Question: I have integrated the FMDB Sqlite Wrapper into my iOS application and I have written a couple of DB functions, that have all worked perfectly until now.
I used the same approach for a simple method that is supposed to return a single element in a Resultset item, but I get the above error. There is nothing different in the logic from the other methods so I have no idea why the error occurs and why it happens on both lines with stringForColumn and not in the line with intForColumn (as the debugger tells me).
Any help or tips would be greatly appreciated!
'''
func fetchExercise(exerciseId: Int) -> Exercise {
sharedInstance.database!.open()
let resultSet: FMResultSet! = sharedInstance.database!.executeQuery("Select * from Exercises where ExerciseId = ?", withArgumentsInArray: [String(exerciseId)])
let fetchedExercise: Exercise = Exercise()
if (resultSet != nil) {
fetchedExercise.exerciseId = Int(resultSet.intForColumn("ExerciseId"))
fetchedExercise.exerciseCategory = resultSet.stringForColumn("ExerciseCategory")
fetchedExercise.exerciseTitle = resultSet.stringForColumn("ExerciseTitle")
}
sharedInstance.database!.close()
return fetchedExercise
}
'''
The 'resultSet' is as follows:

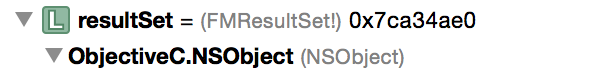
Answer: You have to call 'resultsSet.next()' to retrieve the results. For example:
'''
func fetchExercise(exerciseId: Int) -> Exercise {
sharedInstance.database!.open()
defer { sharedInstance.database!.close() }
let resultSet = try! sharedInstance.database!.executeQuery("Select * from Exercises where ExerciseId = ?", values: [exerciseId])
let fetchedExercise = Exercise()
if resultSet.next() {
fetchedExercise.exerciseId = resultSet.longForColumn("ExerciseId")
fetchedExercise.exerciseCategory = resultSet.stringForColumn("ExerciseCategory")
fetchedExercise.exerciseTitle = resultSet.stringForColumn("ExerciseTitle")
}
return fetchedExercise
}
'''
BTW, I'm not sure why you're converting 'exerciseId' to a string in the query. I'd personally just pass the 'Int' value, as shown above.